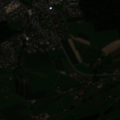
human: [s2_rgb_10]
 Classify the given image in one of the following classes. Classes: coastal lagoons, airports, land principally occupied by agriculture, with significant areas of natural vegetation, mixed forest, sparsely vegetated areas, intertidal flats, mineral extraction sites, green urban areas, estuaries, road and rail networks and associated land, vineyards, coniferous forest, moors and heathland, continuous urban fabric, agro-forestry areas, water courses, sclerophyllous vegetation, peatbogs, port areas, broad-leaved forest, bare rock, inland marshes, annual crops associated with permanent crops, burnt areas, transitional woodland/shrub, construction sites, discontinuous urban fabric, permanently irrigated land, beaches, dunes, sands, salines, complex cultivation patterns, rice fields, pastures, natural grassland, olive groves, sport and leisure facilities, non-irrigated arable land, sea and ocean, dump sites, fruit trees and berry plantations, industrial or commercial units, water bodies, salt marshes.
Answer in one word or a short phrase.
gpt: discontinuous urban fabric, complex cultivation patterns, mixed forest